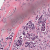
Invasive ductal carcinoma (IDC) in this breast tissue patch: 1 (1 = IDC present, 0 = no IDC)